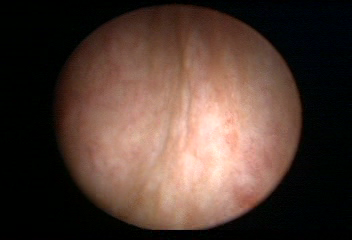
Modality: WLC
Class: Normal mucosa
Bladder cancer association: No